Question: I'm trying to insert data into the rows I've created but it only inserts the last row of the data. Could anyone suggest a way to avoid this error? For 'cellForRowAtIndexPath' my code is:
'''
NSInteger counter = [myArray count];
if (myArray.count > 0){
for (int i = indexPath.section; i<indexPath.section+1; i++){
for(int a = 0 ; a < counter; a++) {
NSDictionary *dic = [counterArray objectAtIndex:i];
NSString *dateString = [dic valueForKey:@"date"];
NSDictionary *dic2 = [myArray objectAtIndex:a];
NSString *dateString2 = [dic2 valueForKey:@"date"];
if ([dateString isEqualToString:dateString2]){
cell.bookTitle.text = [dic2 objectForKey:@"name"];
}
}
}
}
return cell;
'''
}
So far it looks like this:
And the array actually looks like this:
'''
(
{
BIBNo = 187883;
date = "13/08/2012";
itemSequence = 000010;
name = "Positive thinking / Susan Quilliam.";
noOfRenewal = 2;
number = 000187899;
status = "Normal Loan";
time = "24:00";
type = Loans;
},
{
BIBNo = 161816;
date = "14/08/2012";
itemSequence = 000010;
name = "Malaysian Q & As / compiled by Survey & Interview Department ; illustrations by Exodus.";
noOfRenewal = 0;
number = 000161817;
status = "Normal Loan";
time = "24:00";
type = Loans;
},
{
BIBNo = 187882;
date = "14/08/2012";
itemSequence = 000010;
name = "Increasing confidence / Philippa Davies.";
noOfRenewal = 0;
number = 000187907;
status = "Normal Loan";
time = "24:00";
type = Loans;
},
{
BIBNo = 291054;
date = "14/08/2012";
itemSequence = 000010;
name = "iPhone application development for IOS 4 / Duncan Campbell.";
noOfRenewal = 2;
number = 000291054;
status = "Normal Loan";
time = "24:00";
type = Loans;
},
{
BIBNo = 244441;
date = "15/08/2012";
itemSequence = 000010;
name = "Coach : lessons on the game of life / Michael Lewis.";
noOfRenewal = 1;
number = 000244441;
status = "Normal Loan";
time = "24:00";
type = Loans;
},
{
BIBNo = 290408;
date = "15/08/2012";
itemSequence = 000010;
name = "Sams teach yourself iPhone application development in 24 hours / John Ray.";
noOfRenewal = 3;
number = 000290408;
status = "Normal Loan";
time = "24:00";
type = Loans;
}
)
'''
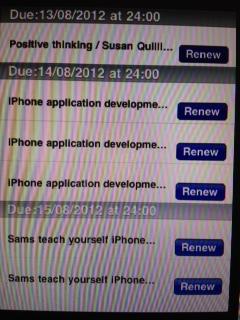
Answer: As I do not know how to continue with this messy codes I've written, I opened up another question for people to give advice on how to insert sections and rows dynamically, and I redone the codes for my table part and it works perfectly! :)
The link is here : <URL>
In this, I used NSDictionary to insert data dynamically accordingly to the dates. :) Hope it helps anyone with the same problem as me!